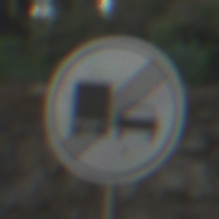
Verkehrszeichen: EndeUeberholverbotKraftfahrzeuge
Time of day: MorningAfternoon
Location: Outdoor (Urban)
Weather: PartlyCloudy
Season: NotSpecified
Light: Natural